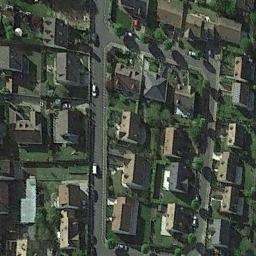
Label: residential